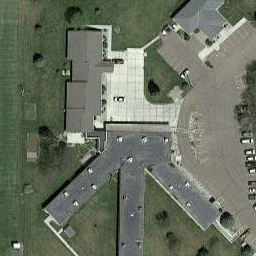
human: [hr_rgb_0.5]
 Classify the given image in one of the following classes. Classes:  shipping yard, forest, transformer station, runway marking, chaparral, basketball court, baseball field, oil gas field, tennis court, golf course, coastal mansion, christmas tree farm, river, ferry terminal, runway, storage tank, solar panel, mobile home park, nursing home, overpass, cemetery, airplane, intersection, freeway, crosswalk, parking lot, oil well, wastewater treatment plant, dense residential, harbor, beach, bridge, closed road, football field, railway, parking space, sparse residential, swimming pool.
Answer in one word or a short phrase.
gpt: nursing home